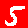
Digit: 5